Question: I have a problem plotting a histogram of the results of my project (3 variables). The results do not appear as desired.
'''
def plot():
kwargs = dict(alpha=0.9, bins=100)
plt.hist(Accuracy_of_NB, **kwargs, color='g', label='NB')
plt.hist(Accuracy_of_SVM, **kwargs, color='b', label='SVM')
plt.hist(Accuracy_of_MaxEnt, **kwargs, color='r', label='MaxEnt')
plt.gca().set(title='Show Plotting', xlabel='Accuracy')
plt.xlim(0,1)
plt.legend()
'''

I'd like the variable names to appear below the x-axis. On the y axis the values are represented clearly.
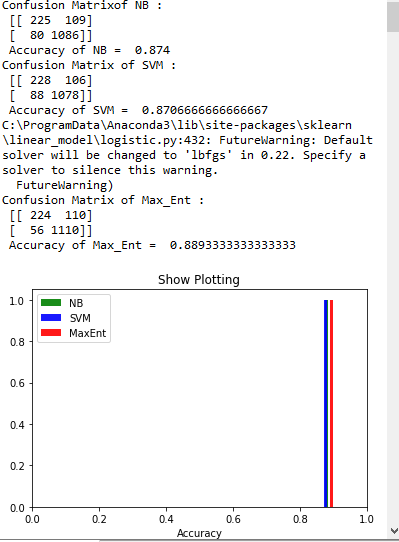
Answer: As you have only three variables to display, a histogram isn't really adequate. A histogram takes many (hundredths, thousands or more) values, puts them into bins and shows how many values fell into each bin.
A <URL> seems more appropriate.
Here is the code for a bar plot with your data. The bars are annotated with their value for better readability. Additional ticks at the y-axis might also be useful.
'''
from matplotlib import pyplot as plt
import matplotlib.ticker as plticker
Accuracy_of_NB = 0.874
Accuracy_of_SVM = 0.871
Accuracy_of_MaxEnt = 0.889
plt.bar(x=['NB', 'SVM', 'MaxEnt'],
height=[Accuracy_of_NB, Accuracy_of_SVM, Accuracy_of_MaxEnt],
color=['limegreen', 'dodgerblue', 'crimson'])
ax = plt.gca()
ax.set(title='Comparing accuracies', xlabel='Method', ylabel='Accuracy')
plt.ylim(0, 1)
ax.yaxis.set_major_locator(plticker.MultipleLocator(base=0.1)) # set ticks at the y-axis
ax.yaxis.set_minor_locator(plticker.MultipleLocator(base=0.02)) # set minor ticks at the y-axis
# annotate the bars displaying the value as percentage
for p in ax.patches:
ax.annotate(f'
{p.get_height()*100:.1f}%',
(p.get_x()+p.get_width()/2, p.get_height()), ha='center', va='top', color='white', size=18)
plt.tight_layout()
plt.show()
'''
<URL>